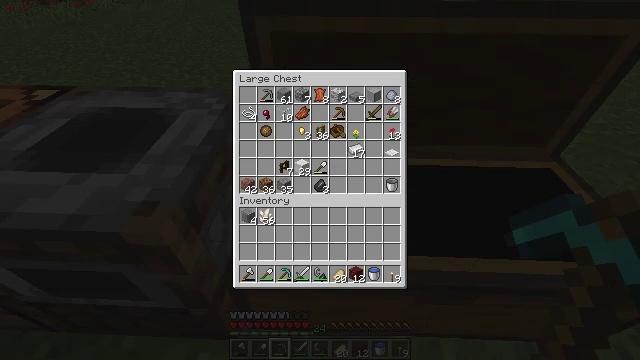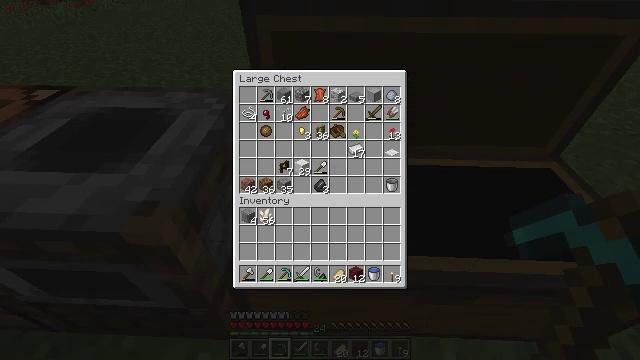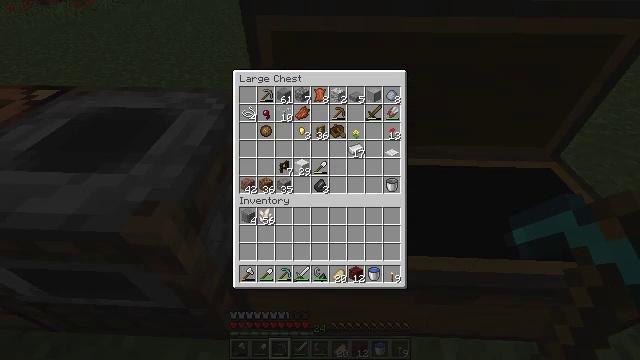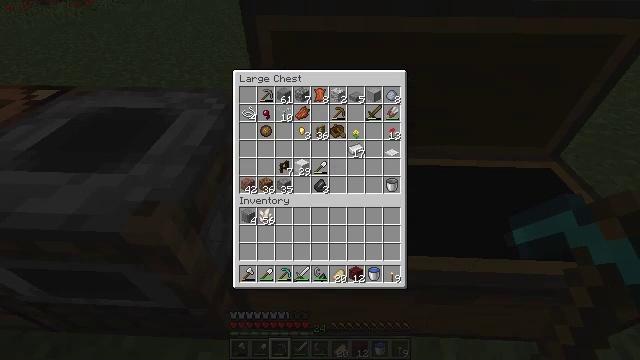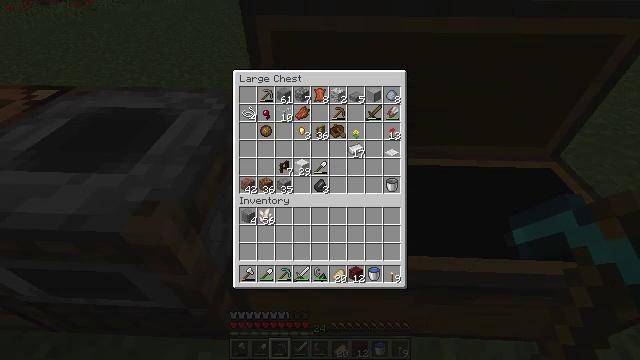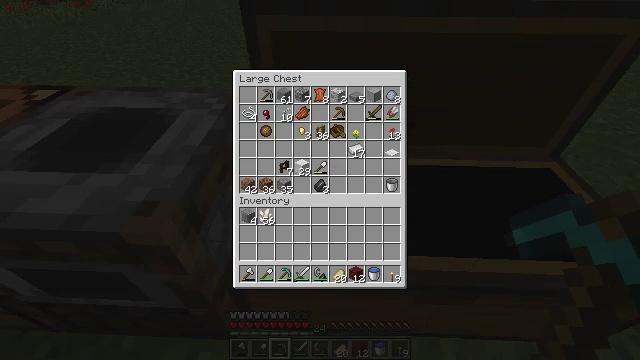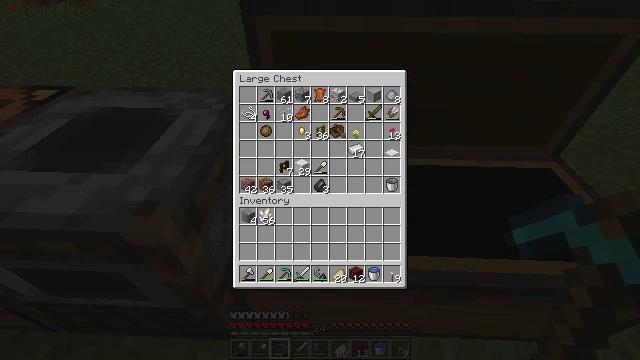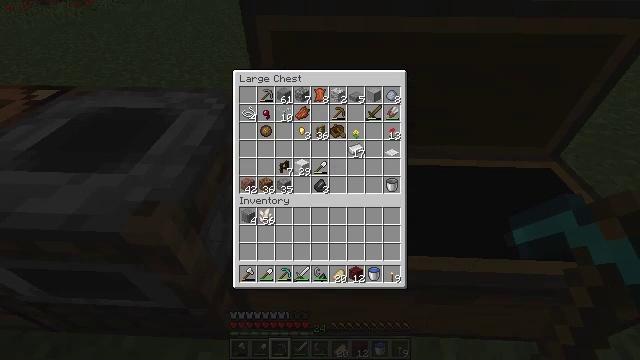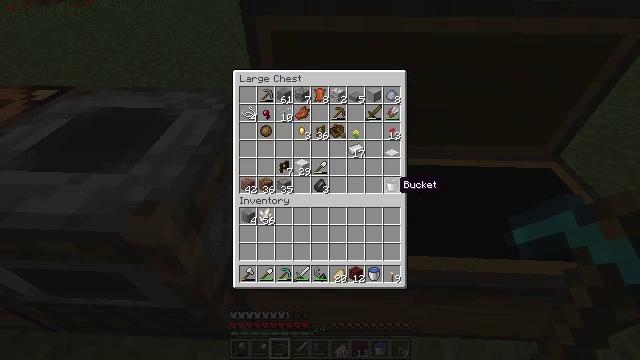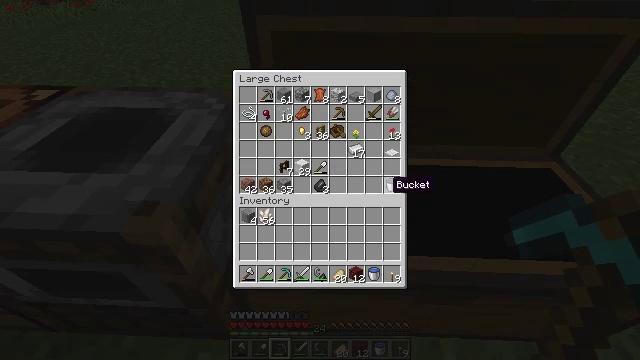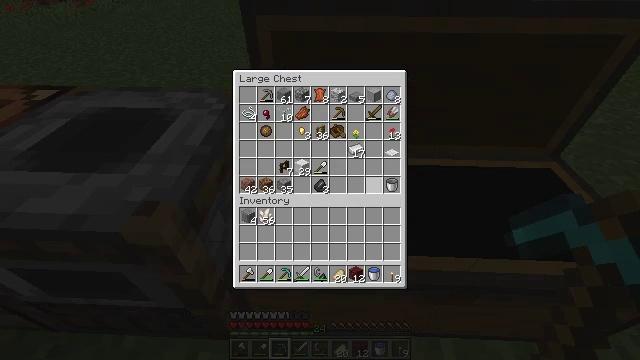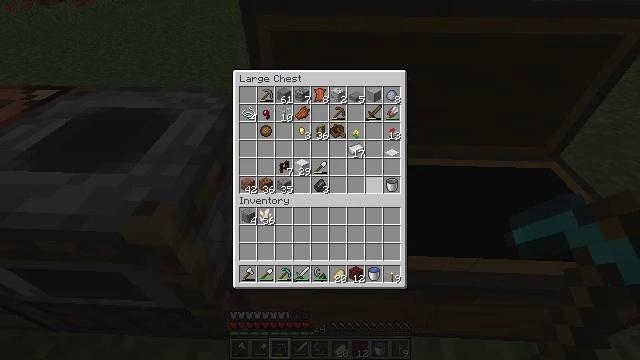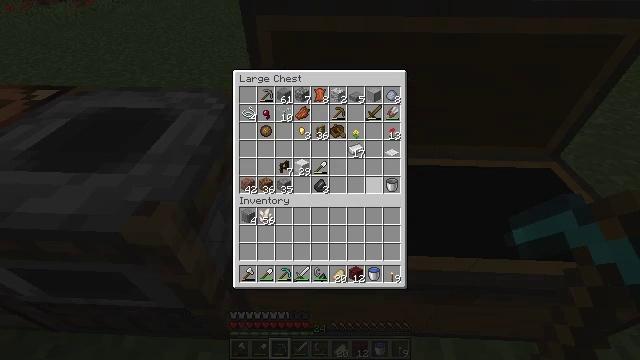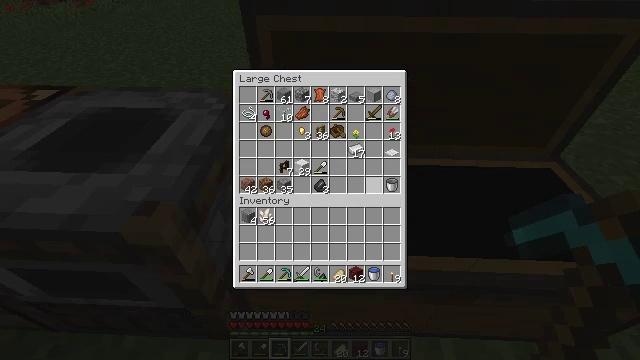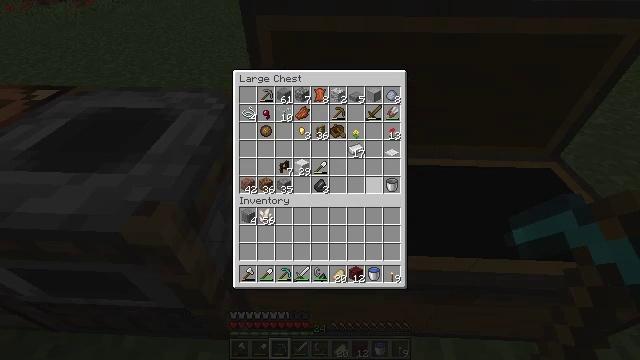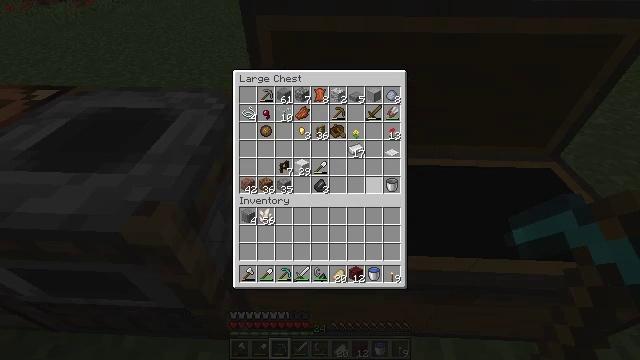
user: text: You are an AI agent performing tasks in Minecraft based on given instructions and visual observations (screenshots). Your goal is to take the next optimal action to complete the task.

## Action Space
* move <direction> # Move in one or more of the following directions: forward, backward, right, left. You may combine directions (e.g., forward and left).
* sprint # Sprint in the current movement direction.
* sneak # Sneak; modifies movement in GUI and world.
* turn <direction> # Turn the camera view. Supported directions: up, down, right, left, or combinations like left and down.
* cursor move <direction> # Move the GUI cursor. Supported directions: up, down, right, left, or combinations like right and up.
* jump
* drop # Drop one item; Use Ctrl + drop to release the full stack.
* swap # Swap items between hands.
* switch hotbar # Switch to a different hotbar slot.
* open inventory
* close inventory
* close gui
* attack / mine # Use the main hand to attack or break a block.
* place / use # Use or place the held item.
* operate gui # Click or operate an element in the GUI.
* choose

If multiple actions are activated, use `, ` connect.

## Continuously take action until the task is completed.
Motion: motion action
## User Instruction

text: Make stone stairs with stone in the crafting table.
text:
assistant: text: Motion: no_op
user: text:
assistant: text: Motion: no_op
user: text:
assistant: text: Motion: no_op
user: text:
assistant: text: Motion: no_op
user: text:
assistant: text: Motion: no_op
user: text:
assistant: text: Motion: no_op
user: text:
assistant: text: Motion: no_op
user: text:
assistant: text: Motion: turn left
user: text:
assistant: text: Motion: turn left
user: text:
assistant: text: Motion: no_op
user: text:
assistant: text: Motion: no_op
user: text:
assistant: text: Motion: no_op
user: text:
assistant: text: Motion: no_op
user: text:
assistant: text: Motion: no_op
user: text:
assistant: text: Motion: no_op
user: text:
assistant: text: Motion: no_op
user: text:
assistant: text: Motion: no_op
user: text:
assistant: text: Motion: no_op
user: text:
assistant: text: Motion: no_op
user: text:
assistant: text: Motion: no_op
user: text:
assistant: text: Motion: no_op
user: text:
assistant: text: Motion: no_op
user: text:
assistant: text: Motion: no_op
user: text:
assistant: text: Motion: no_op
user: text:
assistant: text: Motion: no_op
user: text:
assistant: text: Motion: no_op
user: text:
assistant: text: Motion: no_op
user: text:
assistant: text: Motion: no_op
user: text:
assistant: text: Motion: no_op
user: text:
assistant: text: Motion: no_op